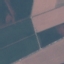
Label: AnnualCrop